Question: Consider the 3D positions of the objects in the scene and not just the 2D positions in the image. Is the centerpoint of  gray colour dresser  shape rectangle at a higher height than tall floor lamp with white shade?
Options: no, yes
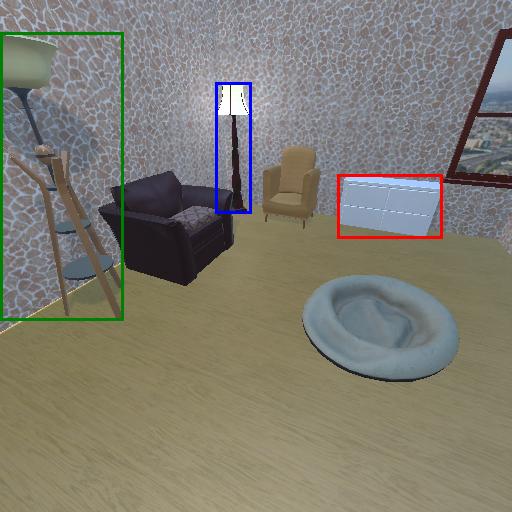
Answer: no